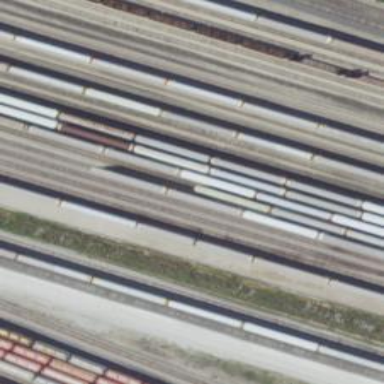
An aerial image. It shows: Railway yard in service.